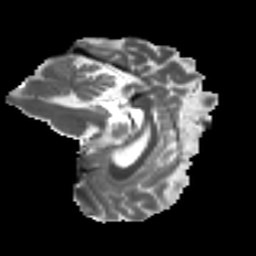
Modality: T2w
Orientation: sagittal
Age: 25
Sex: female
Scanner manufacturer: ge
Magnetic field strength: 3 T
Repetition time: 7.8 s
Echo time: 0.0607 s